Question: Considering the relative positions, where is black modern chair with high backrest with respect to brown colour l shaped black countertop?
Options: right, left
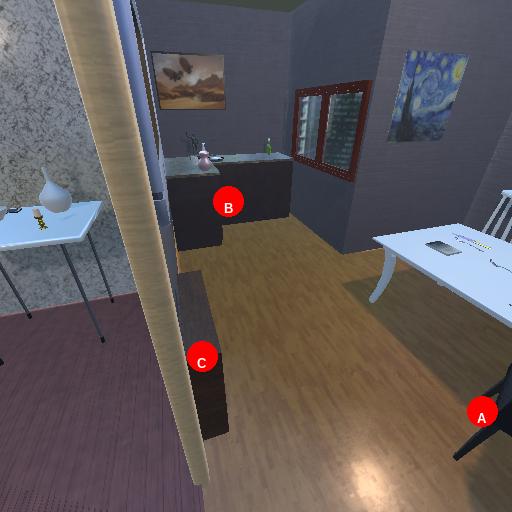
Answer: right